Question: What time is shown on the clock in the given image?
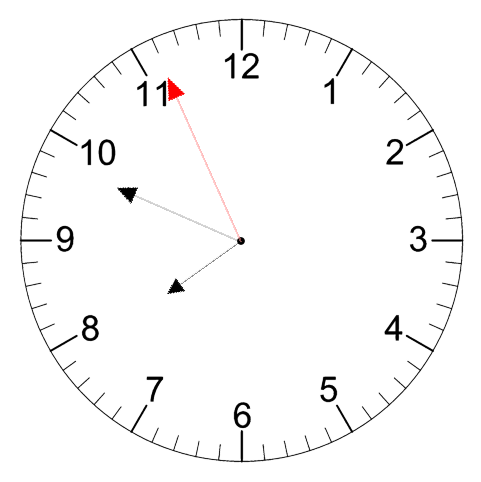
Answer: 07:48:56